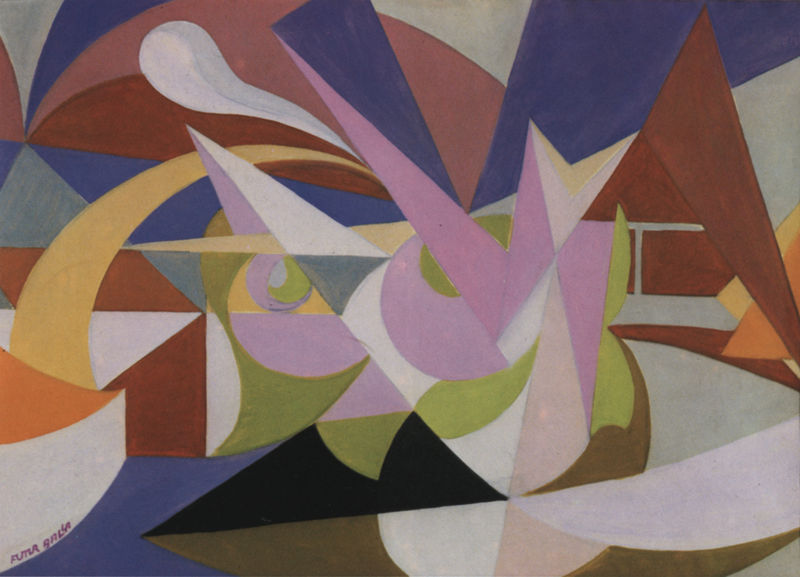
Titel: Linee forza di paesaggio
Künstler: Giacomo Balla
Standort: Milano
Institution: (Privatsammlung)
Schlagwörter: blau, weiß, dreieck, gelb, grün, braun, bunt, orange, schwarz, rot, spitzen, rosa, kreis, wellen, abstrakt, farben, formen, lila, violett, sigantur, unterzeichnung, würfel, halbkreis, geometrisch, zacken, dreiecke, tropfen, mauve, futur, futa anlsa